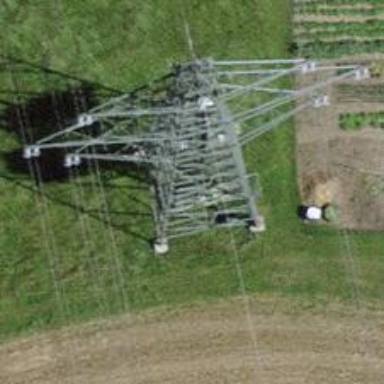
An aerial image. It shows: Man-made tower mast.